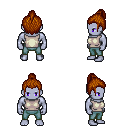
a pixel art fantasy rpg character, male body template, dark elf, purple skin, white sleeveless shirt, teal pants, brunette short topknot hairstyle, four views (front, back, left, right), 2x2 character sprite sheet, small pixel art, hard edges, no anti-aliasing